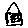
Label: house